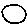
Label: moon